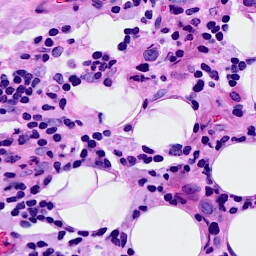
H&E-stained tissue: Breast